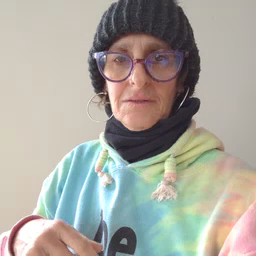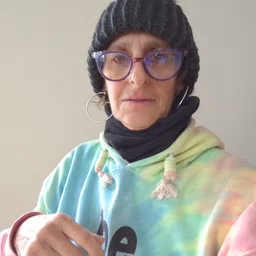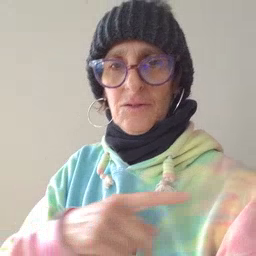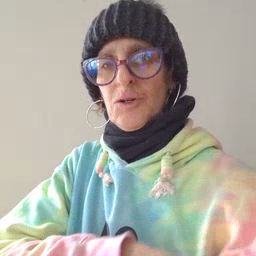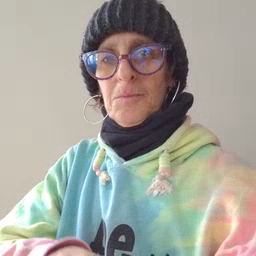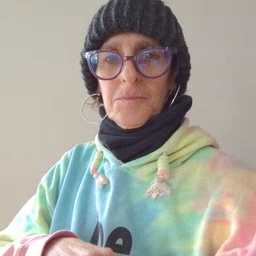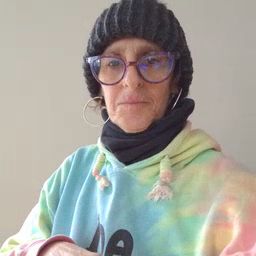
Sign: arm